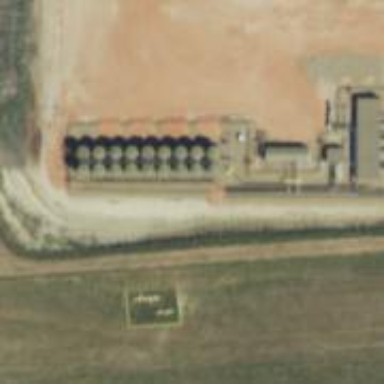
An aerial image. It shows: Storage tank with man-made structure.